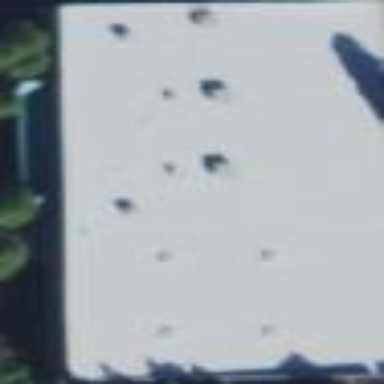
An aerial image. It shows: Industrial building where steel thermoforming works are carried out.